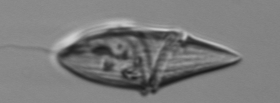
Label: Gyrodinium